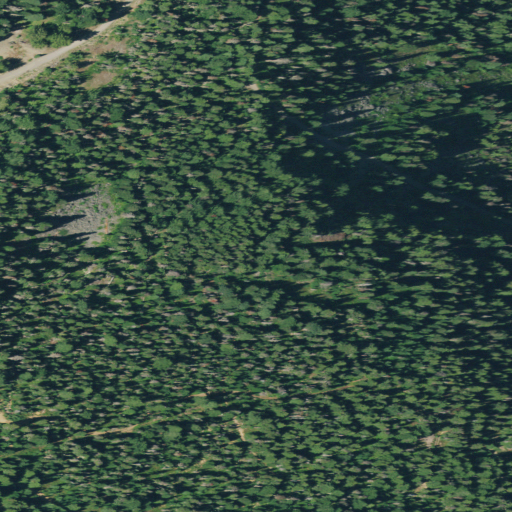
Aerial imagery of mountain in Oregon named Grouse Mountain containing only evergreen forest